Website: crate-barrel
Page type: stored-credit-cards
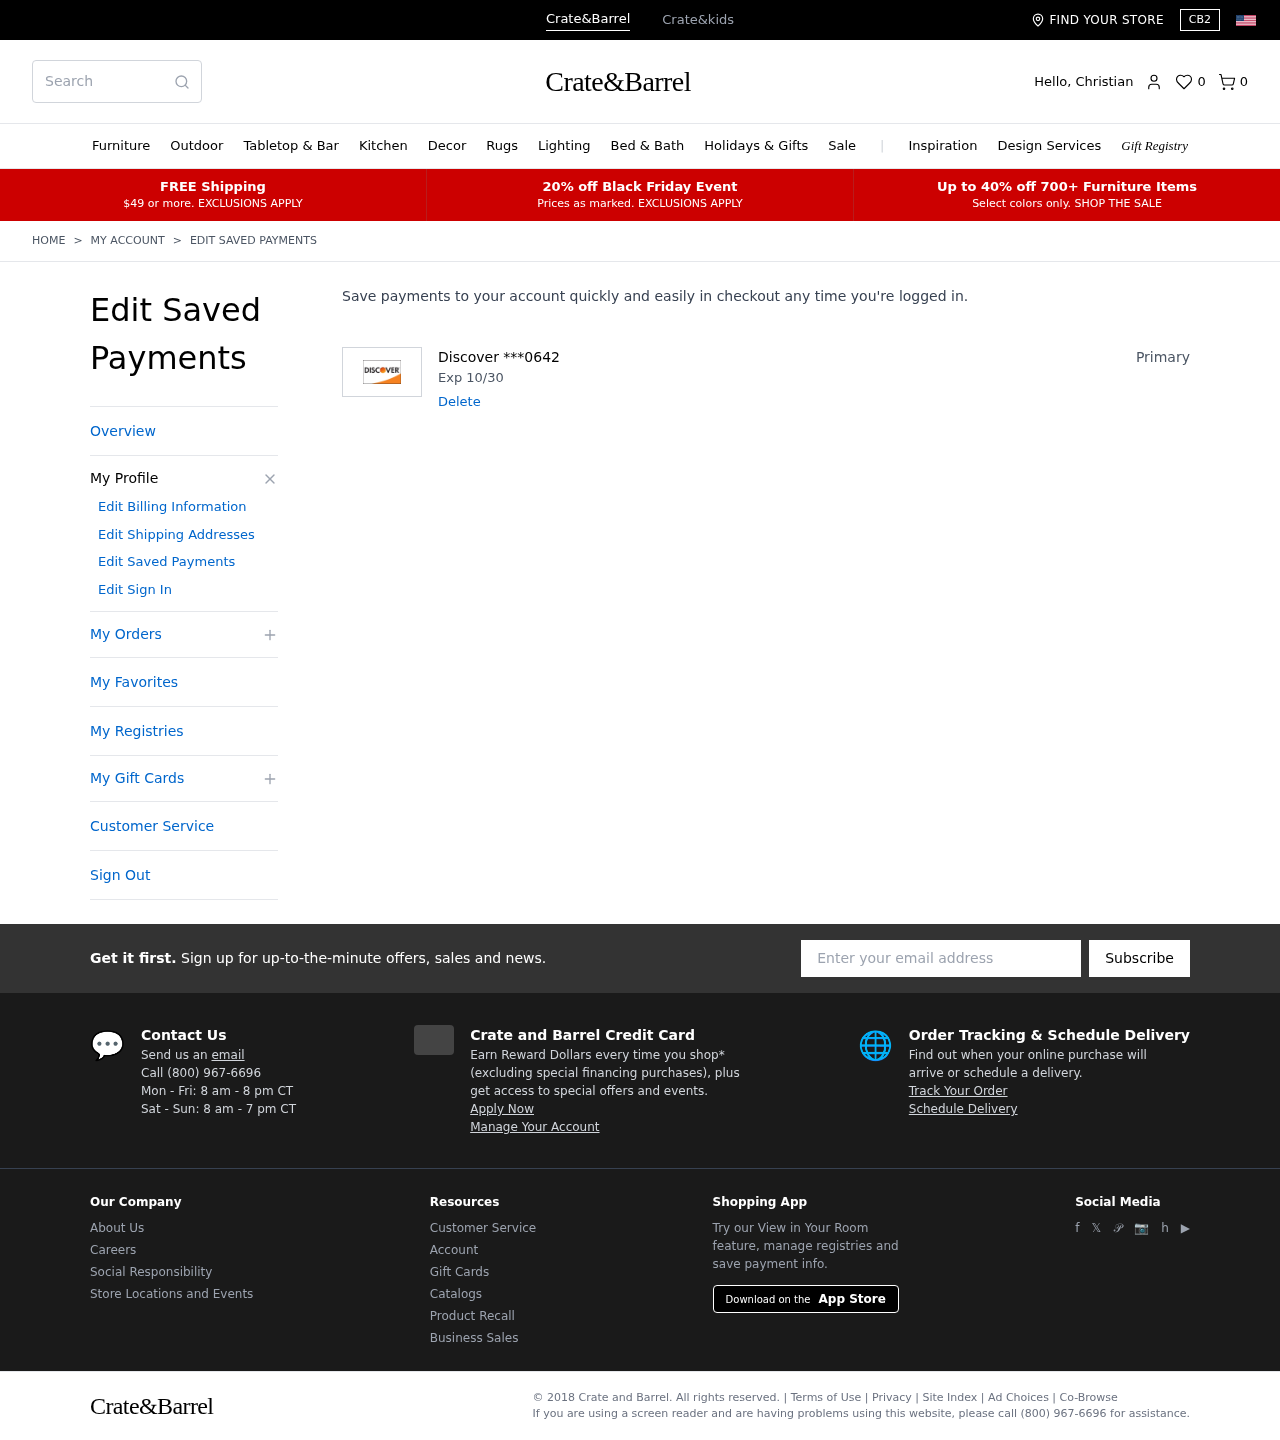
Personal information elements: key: PII_CARD_EXPIRY
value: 10/30
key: PII_CARD_LAST4
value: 0642
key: PII_CARD_TYPE
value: Discover
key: PII_FIRSTNAME
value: Christian
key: PII_EMAIL
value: christianberry@hotmail.com
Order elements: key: ORDER_NUM_ITEMS
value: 0
Search elements: key: HEADER_SEARCH
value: Search
Other elements: key: FAVORITES_COUNT
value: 0